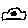
Label: car